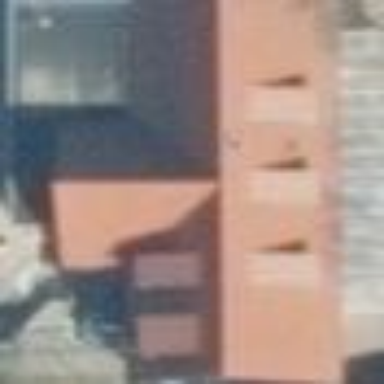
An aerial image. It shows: Kindergarten building with gabled roof covered in red roof tiles.